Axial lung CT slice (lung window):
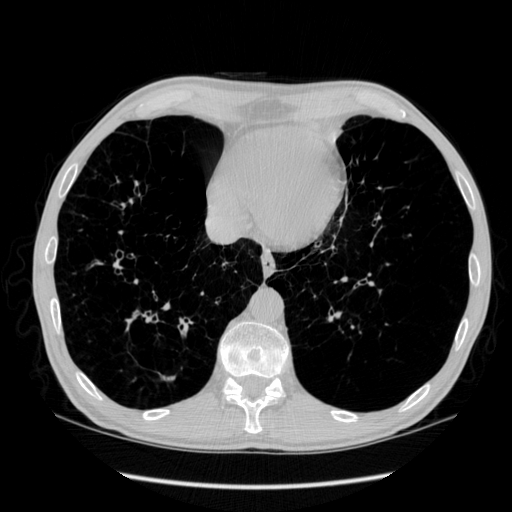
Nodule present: no